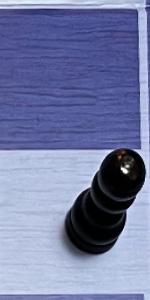
Label: Pawn_Black